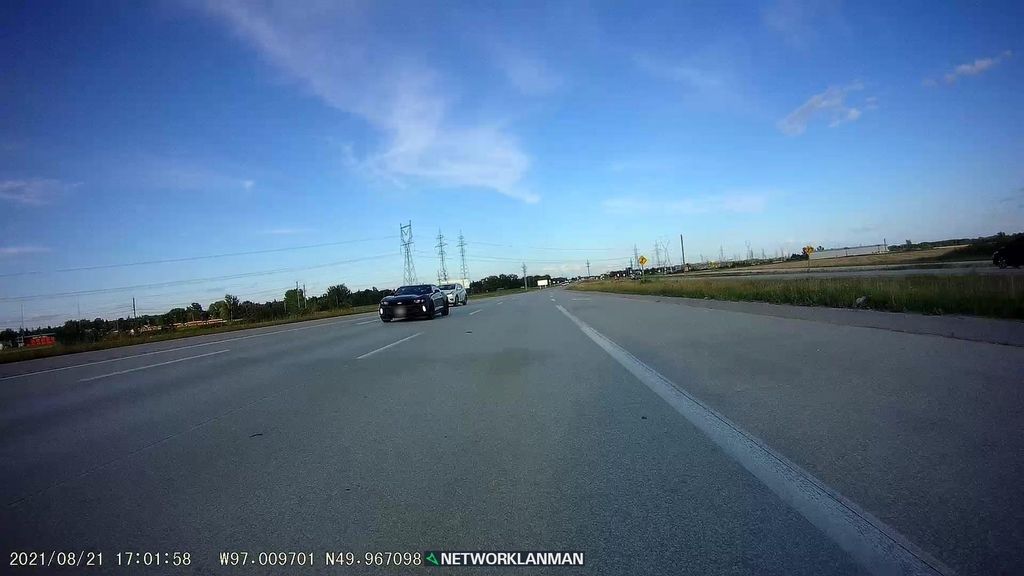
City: winnipeg